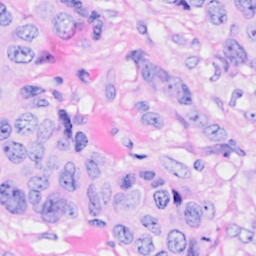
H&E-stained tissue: Breast